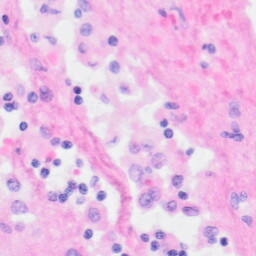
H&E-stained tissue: Kidney